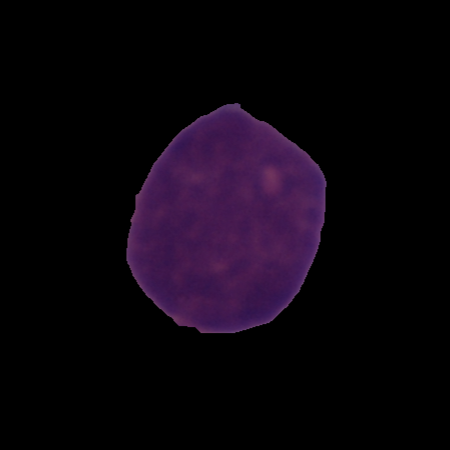
Label: cancer